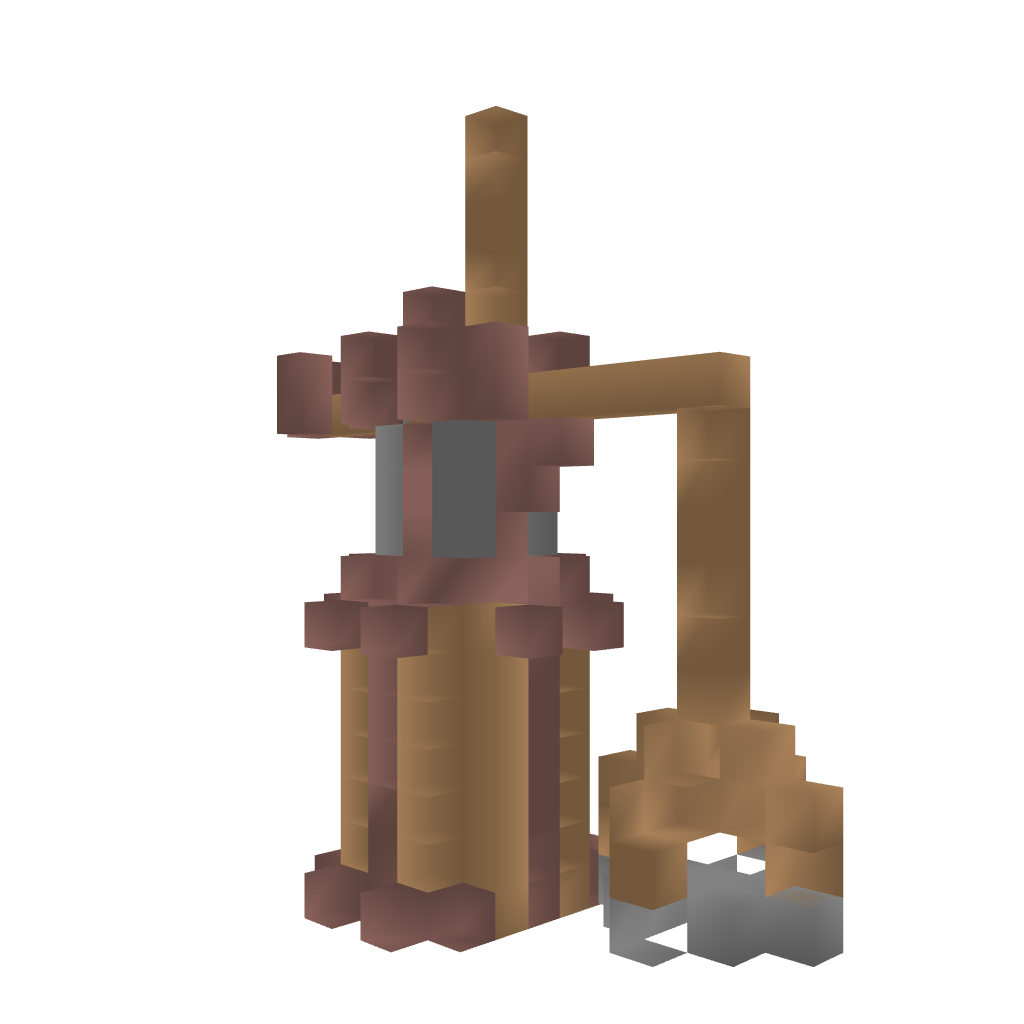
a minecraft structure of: Medieval-Crane good quality